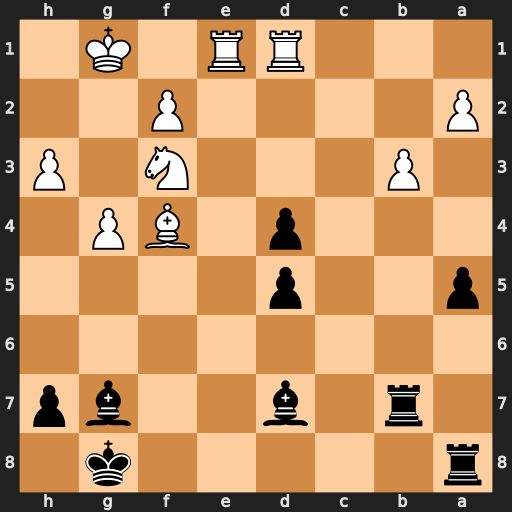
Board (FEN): r5k1/1r1b2bp/8/p2p4/3p1BP1/1P3N1P/P4P2/3RR1K1
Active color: b
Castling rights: -
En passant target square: -
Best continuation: Rf8 Kg2 Rxf4